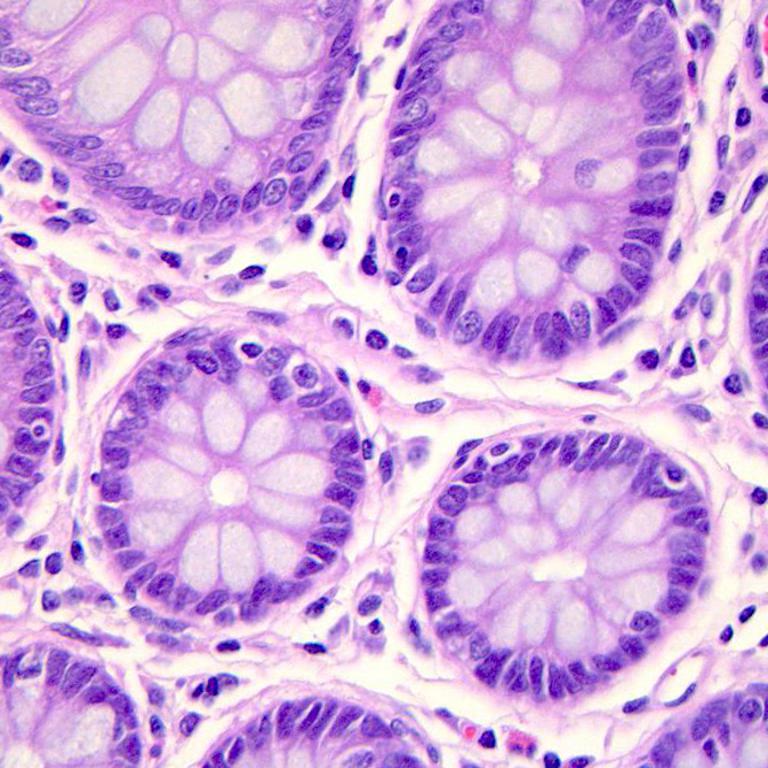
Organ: colon
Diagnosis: benign